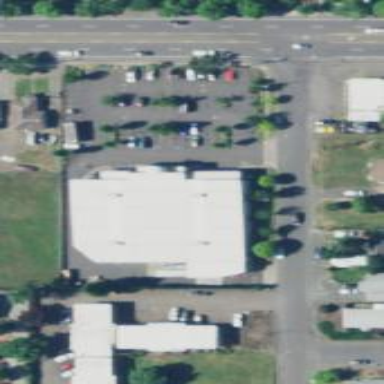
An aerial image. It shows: Building.